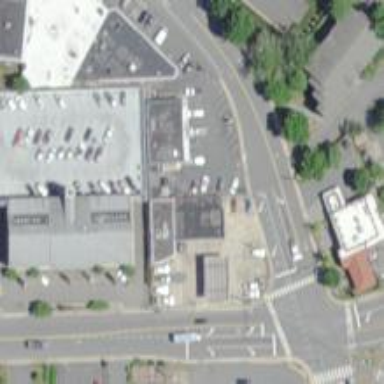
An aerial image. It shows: Convenience shop.